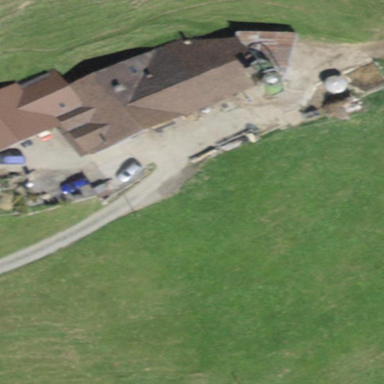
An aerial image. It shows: Farm building.